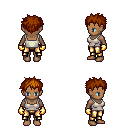
a pixel art fantasy rpg character, female body template, human, dark skin, white pirate shirt, gold greaves, brunette bedhead hairstyle, gold gloves, four views (front, back, left, right), 2x2 character sprite sheet, small pixel art, hard edges, no anti-aliasing